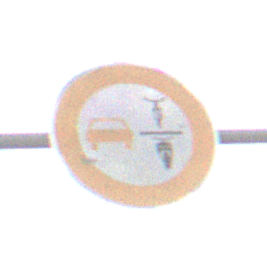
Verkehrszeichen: VerbotUeberholenEinspurigeFahrzeuge
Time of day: SunriseSunset
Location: Outdoor (RoadRail)
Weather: PartlyCloudy
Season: NotSpecified
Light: Natural